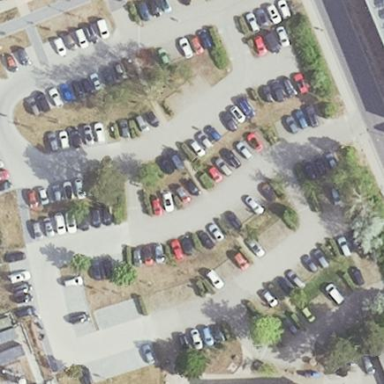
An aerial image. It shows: Parking area with surface.